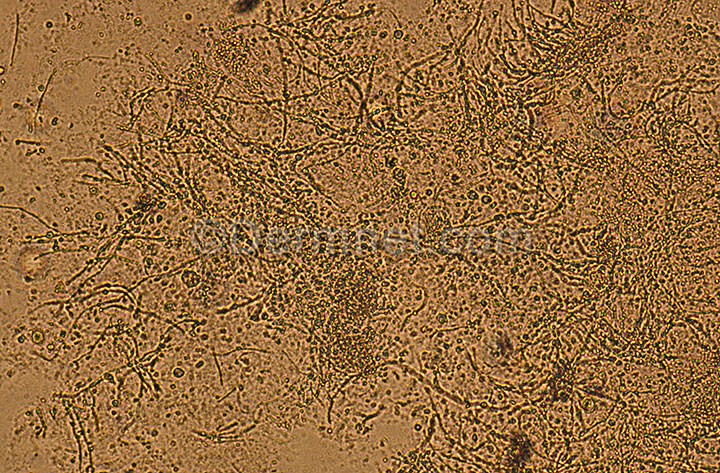
Disease: Tinea Ringworm Candidiasis and other Fungal Infections